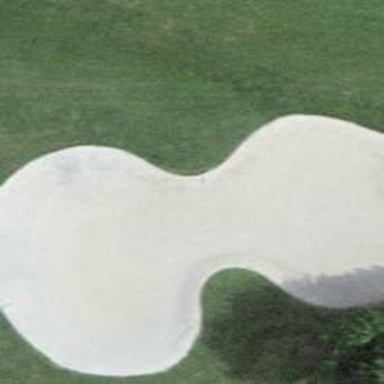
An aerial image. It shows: Sandy area is golf bunker.